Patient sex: F
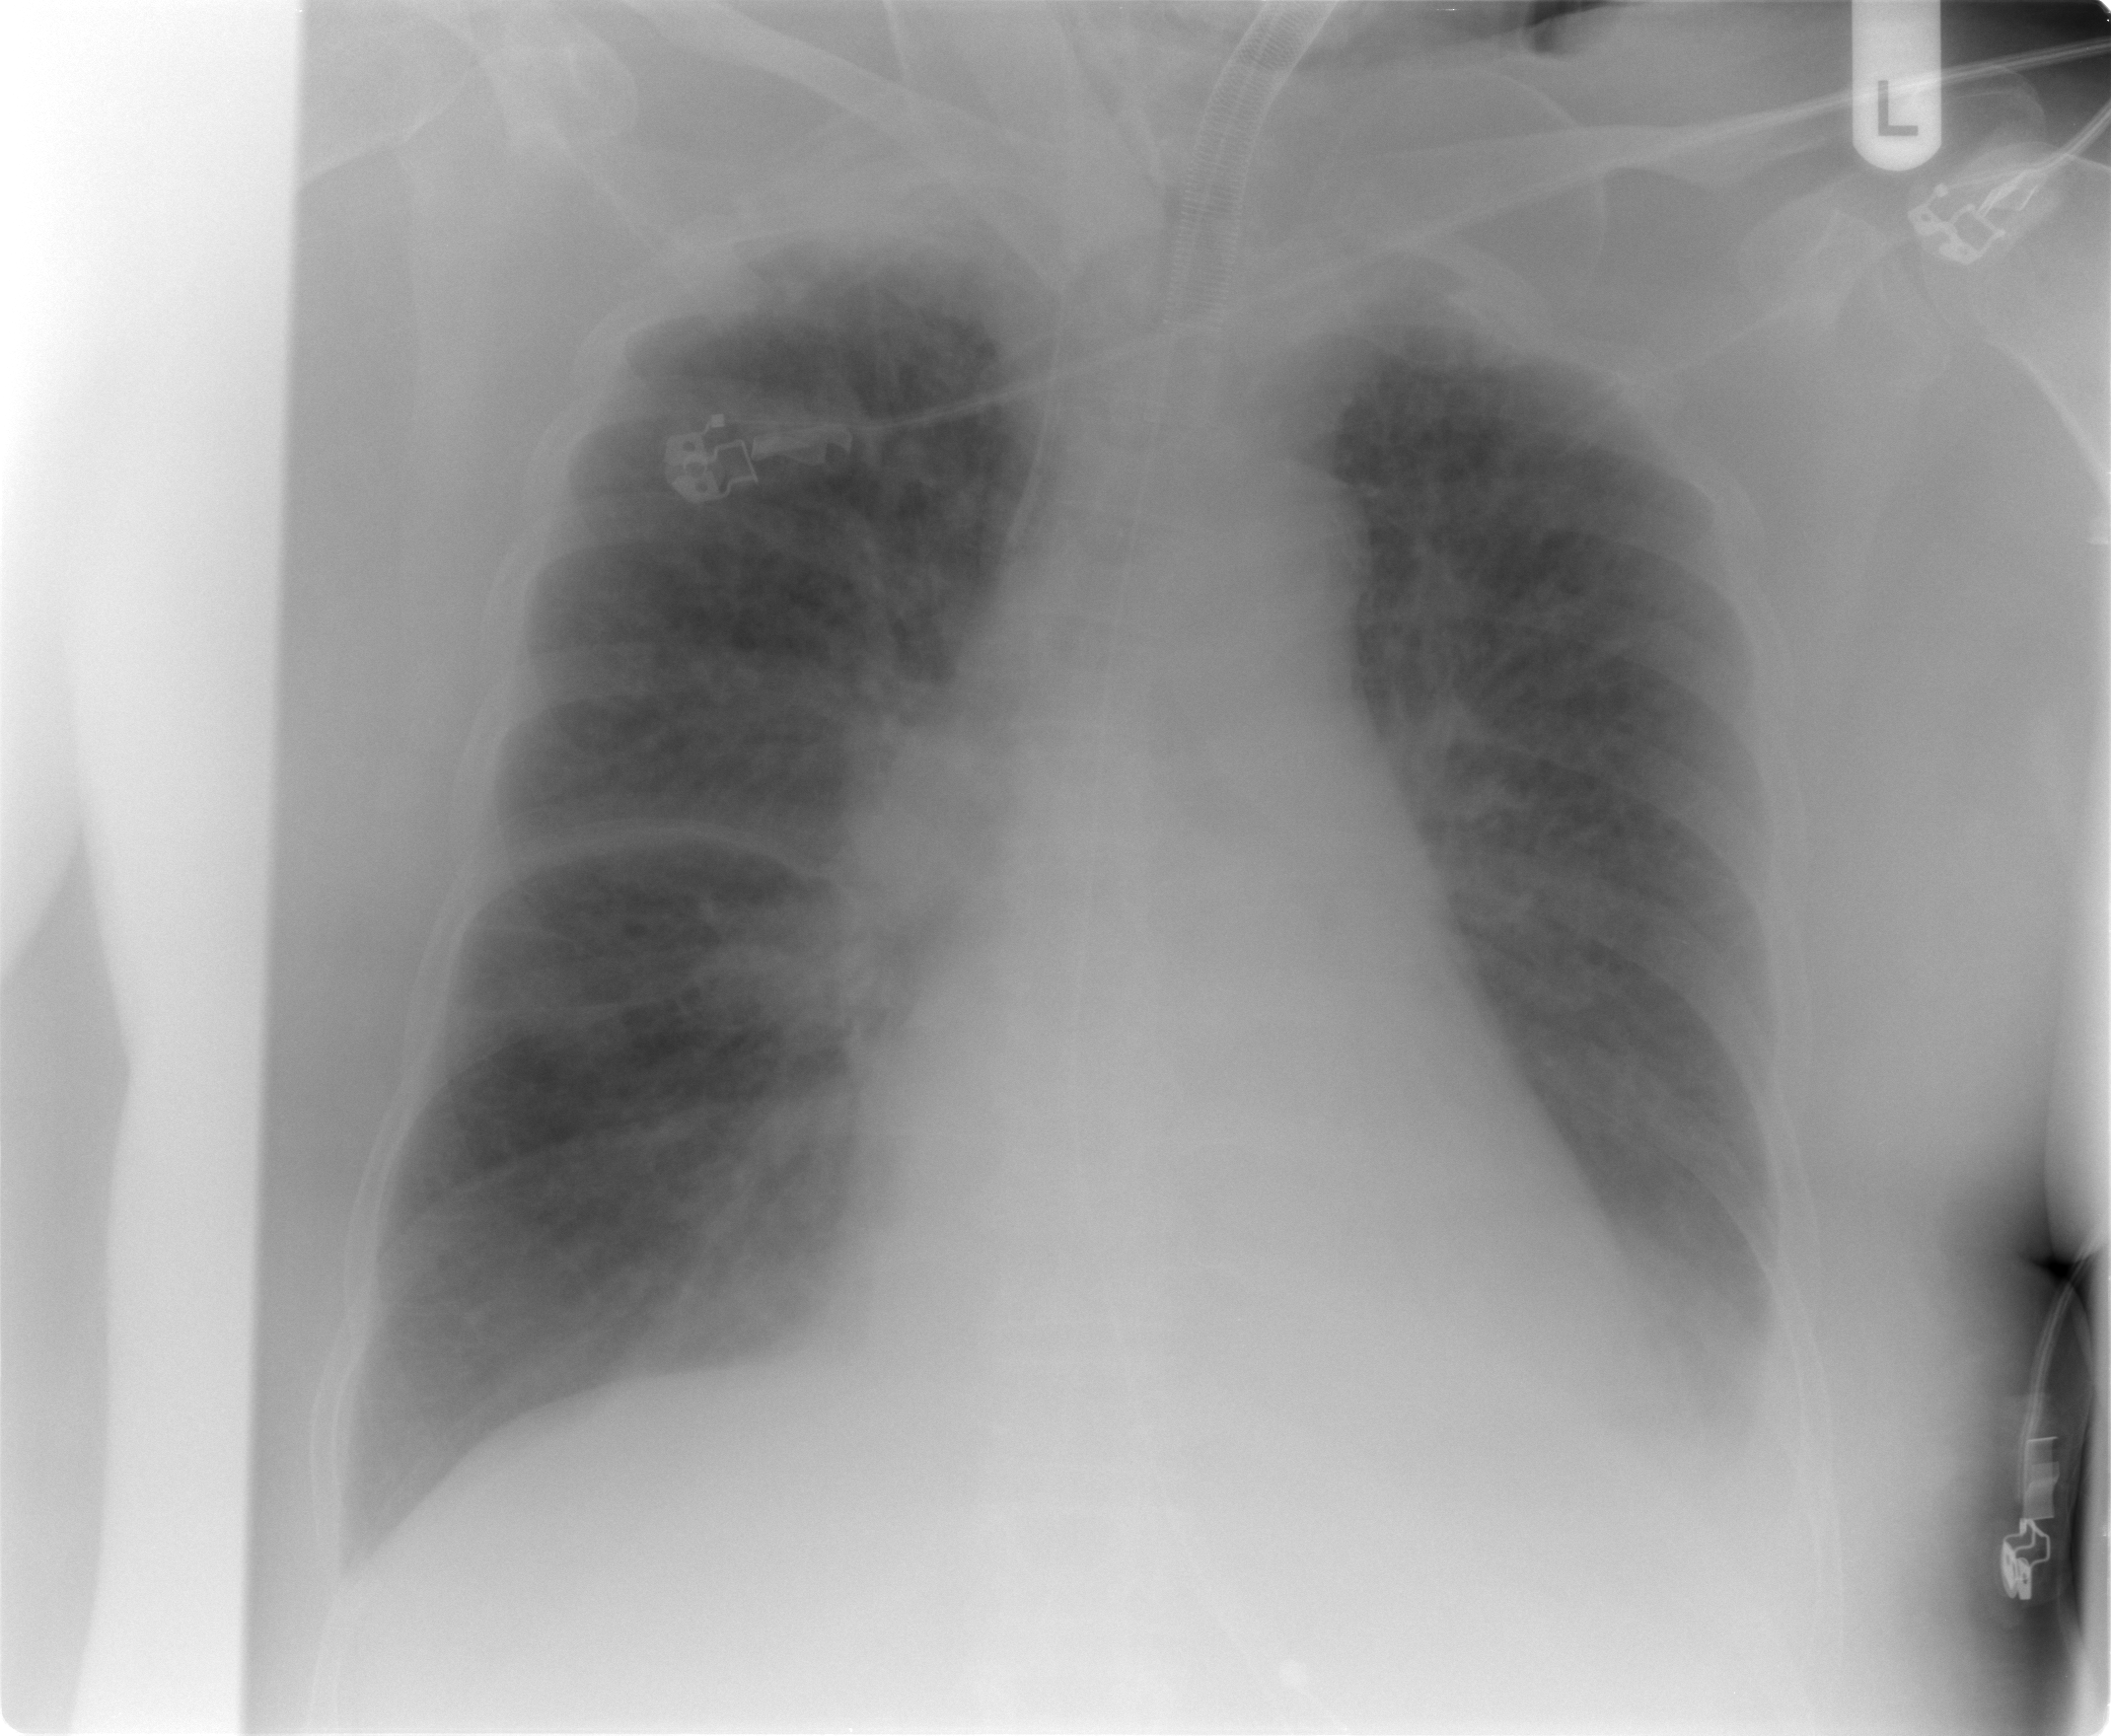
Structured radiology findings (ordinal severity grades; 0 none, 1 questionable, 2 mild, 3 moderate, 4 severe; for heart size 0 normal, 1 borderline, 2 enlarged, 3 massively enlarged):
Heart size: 1
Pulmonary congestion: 3
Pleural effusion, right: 2
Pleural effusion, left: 2
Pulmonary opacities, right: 2
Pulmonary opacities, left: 2
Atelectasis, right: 2
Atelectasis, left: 2